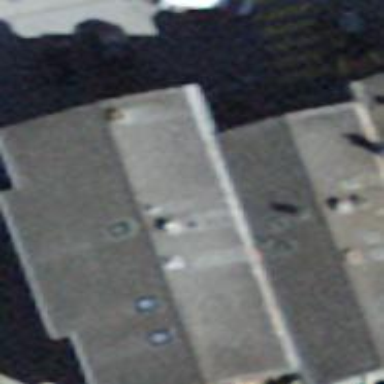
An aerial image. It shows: Supermarket located in building.